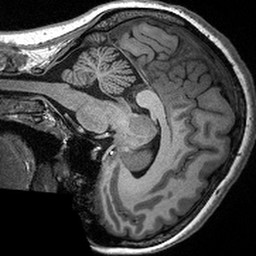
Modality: T1w
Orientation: sagittal
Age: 34
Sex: female